Question: My problem is a div that has to move up while hovering over it.
Check <URL>.
What I'm trying to achieve is the following:

As you can see, the right div is the hovered one. In the jsfiddle I took 1 div which I'm trying to achieve the hover effect on, but I just don't get it.
I tried this:
'''
.service-bg:hover + .service-content-bg {
background-position:0 -250px;
}
'''
But nothing happens.
Can anyone please help me?
I'm not very experienced with this kind of css level.
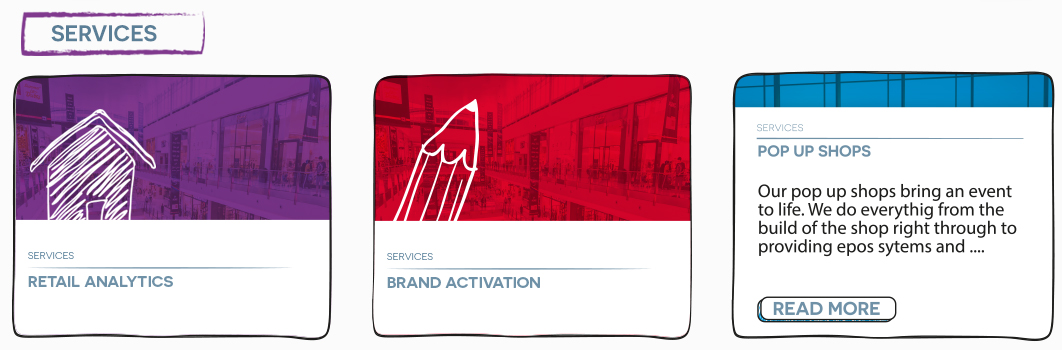
Answer: You just don't need the '+' as '.service-content-bg' is a child of '.service-bg'
'''
.service-bg:hover .service-content-bg {
background-position:0 -250px;
}
'''
<URL>
To then show the hidden text you need to add the following CSS
'''
.service-bg:hover .service-hidden {
display: block;
}
'''
<URL>